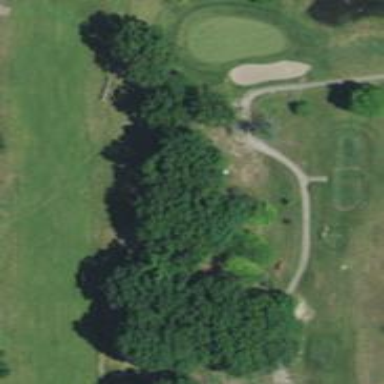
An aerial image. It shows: Service road used as golf cart path.